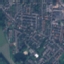
Label: Residential